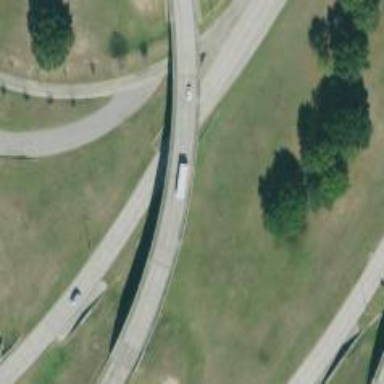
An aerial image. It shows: Trunk link highway bridge.